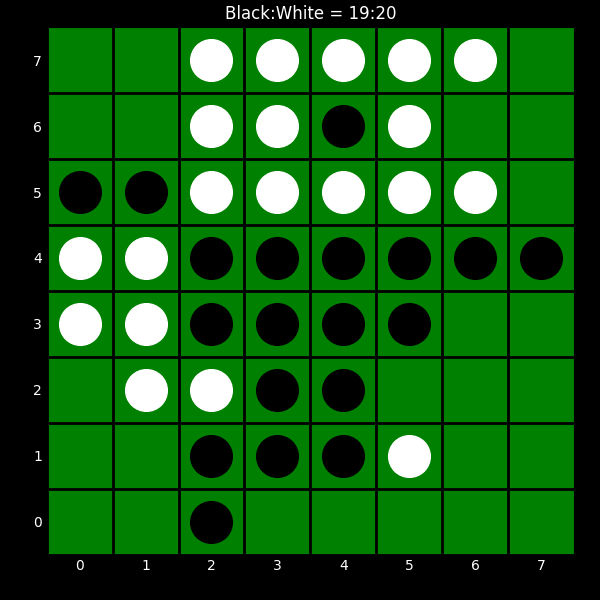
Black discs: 19
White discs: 20